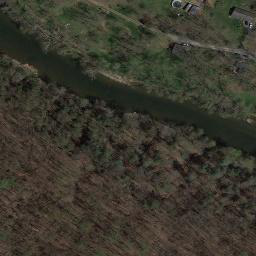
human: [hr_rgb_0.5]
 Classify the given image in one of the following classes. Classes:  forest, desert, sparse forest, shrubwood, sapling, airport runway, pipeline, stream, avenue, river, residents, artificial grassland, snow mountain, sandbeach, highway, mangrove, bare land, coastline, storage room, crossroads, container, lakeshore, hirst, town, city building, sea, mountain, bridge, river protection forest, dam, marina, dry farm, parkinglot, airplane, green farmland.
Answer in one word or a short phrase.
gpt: river